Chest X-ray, AP view. Patient: 34 years old, sex M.
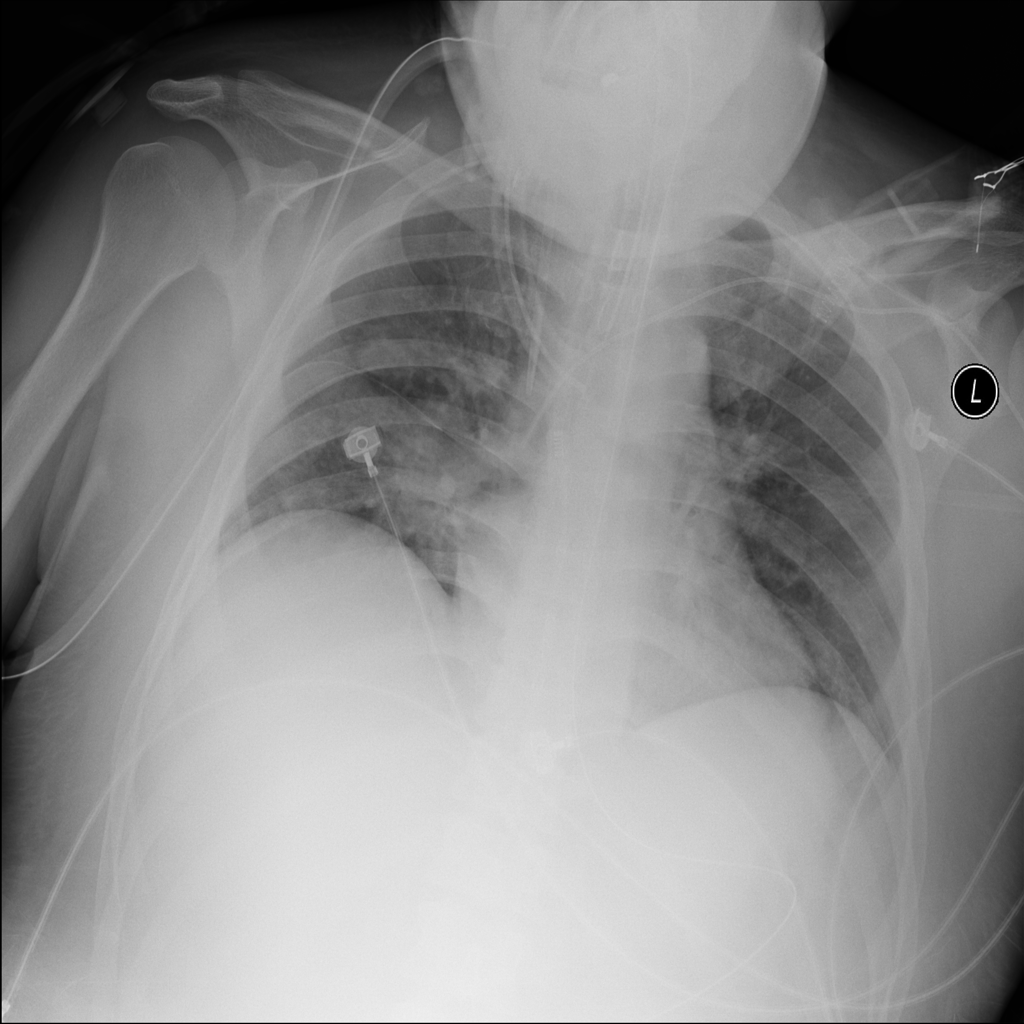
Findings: No Finding